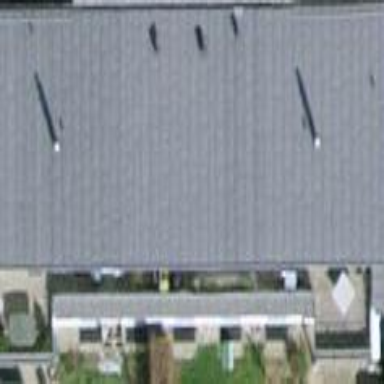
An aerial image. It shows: Building with flat roof.